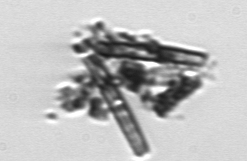
Label: Thalassionema